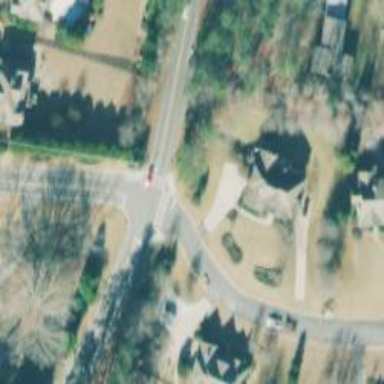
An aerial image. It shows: Stop road.